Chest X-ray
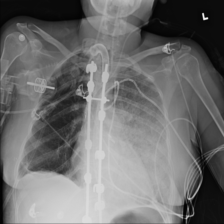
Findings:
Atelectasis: negative
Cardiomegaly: negative
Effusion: negative
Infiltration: positive
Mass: negative
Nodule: negative
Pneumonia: positive
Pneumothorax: negative
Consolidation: negative
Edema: negative
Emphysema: negative
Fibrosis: negative
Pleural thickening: negative
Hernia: negative